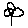
Label: flower